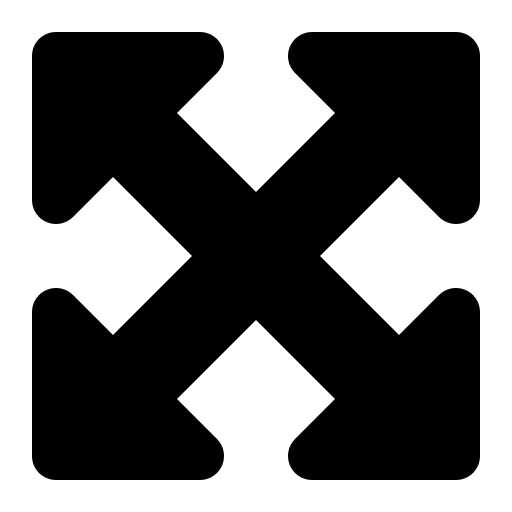
Tags: icon, FontAwesome, fa-icon, solid, maximize